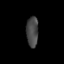
Tissue: lung
Cell type: T cells
Senescence score: 0.1737
Nuclear area (px): 354
Mean DAPI intensity: 70.921